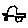
Label: car